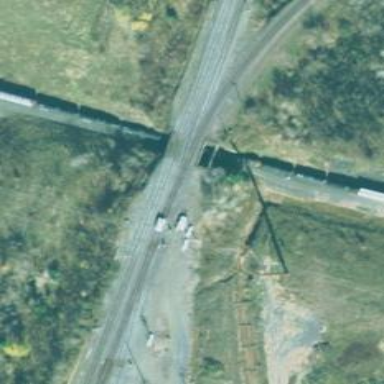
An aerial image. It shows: Bridge over railway line.